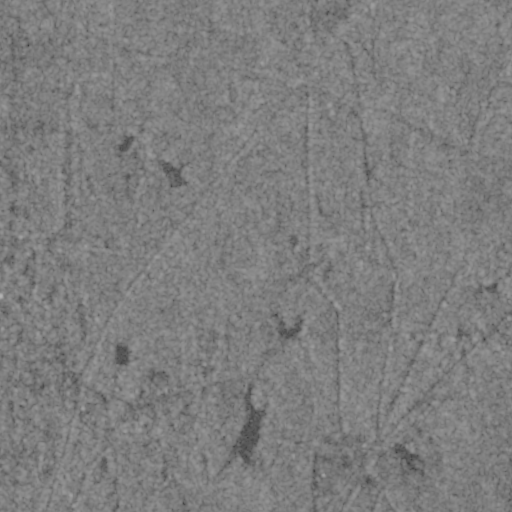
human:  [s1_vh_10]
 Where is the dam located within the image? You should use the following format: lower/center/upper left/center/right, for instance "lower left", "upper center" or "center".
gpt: The dam is located in the lower center of the image.
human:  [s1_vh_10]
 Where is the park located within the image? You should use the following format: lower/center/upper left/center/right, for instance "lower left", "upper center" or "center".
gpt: The park is located in the lower left of the image.
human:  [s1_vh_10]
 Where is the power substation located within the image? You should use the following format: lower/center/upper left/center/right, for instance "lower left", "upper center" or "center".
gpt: The power substation is located in the lower right of the image.
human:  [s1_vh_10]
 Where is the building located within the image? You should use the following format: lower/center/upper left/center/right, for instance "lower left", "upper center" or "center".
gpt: The building is located in the lower left of the image.
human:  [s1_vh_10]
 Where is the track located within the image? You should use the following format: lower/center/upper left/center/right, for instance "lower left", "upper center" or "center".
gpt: There is no track in the image.

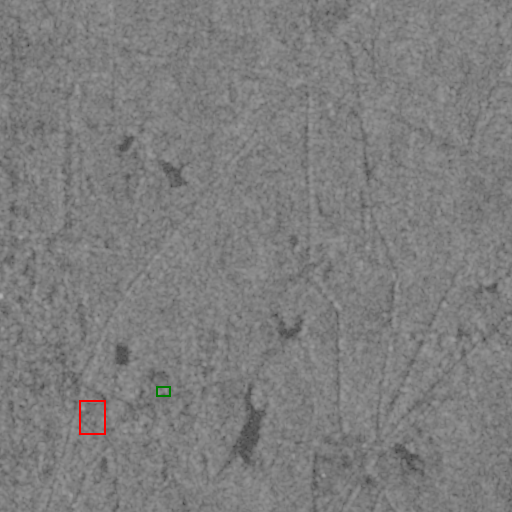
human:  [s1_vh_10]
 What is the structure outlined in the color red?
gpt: The structure outlined in red is a park.
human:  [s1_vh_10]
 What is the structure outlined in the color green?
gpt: The structure outlined in green is a building.
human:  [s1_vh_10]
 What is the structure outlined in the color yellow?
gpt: There is no yellow outline.